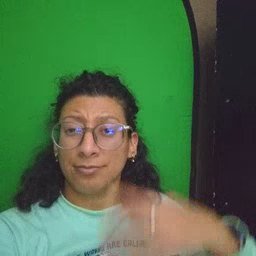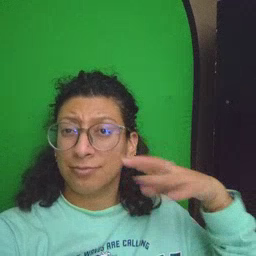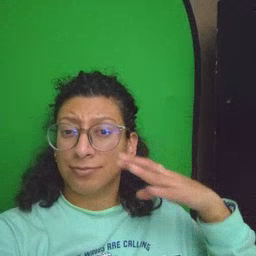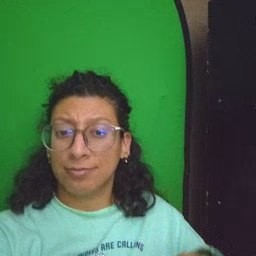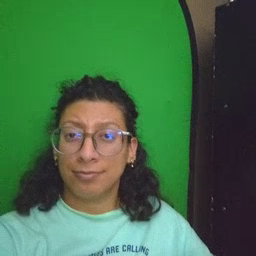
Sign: noisy